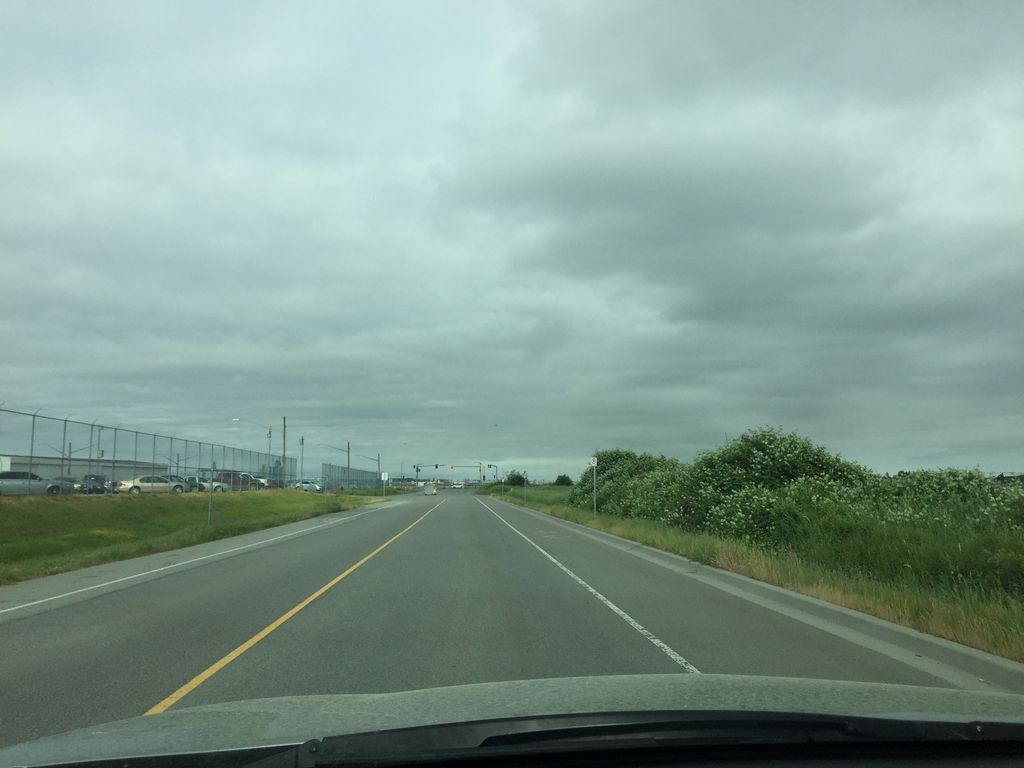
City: vancouver